Question: I have a VBScript that errors when I try to get Excel's status bar string. See comments in code below. I tried putting objExcel.DisplayStatusBar = True in above the erroneous line, but then that line errors. That tells me something about objExcel is going wrong(?). If I put in a msgbox just prior to the erroneous line, it hangs the entire vbs (expected). This vbs runs in the morning so when I see the msgbox popup and click OK all systems have already completed except the vbs that is hanging because of the msgbox. I click OK on the msgbox and I get no error. The reason I am waiting with a timed loop is because macro CreateModel has some Application.OnTime calls in it back to CreateModel, which is necessary for reasons that are beyond this question. The VBScript doesn't 'know' that I have OnTime calls so if I don't 'wait' it will proceed with the rest of the vbs code and mess things up for other reasons. So I have to wait and I use the statusbar to know when all is finished. I can't do a purely timed wait because the processing time of CreateModel and its associated OnTime calls varies quite a bit.
It is a little confusing. Looking for debug suggestions and/or solutions if you have any.
EDIT: if someone knows how to create the error "call rejected by callee" for line sStatus = objExcel.StatusBar, that would help me debug this.
EDIT2: Here is a picture of the error. The script is a .vbs file. I had to grey out the path for my clients protection:

VBScript:
'''
Dim objExcel, wMn, r, wT
Set objExcel = CreateObject("Excel.Application")
Set wMn = objExcel.Workbooks.Open("Z:\path\Model_*.xlsm")
objExcel.Application.Visible = True
objExcel.Run "'Z:\path" & wMn.Name & "'!CreateModel"
'wait until model is finished
'have to do this because Application.OnTime is called in CreateModel and vbs doesn't wait
Dim sStatus
Dim dteWait
Do
dteWait = DateAdd("s", 600, Now()) '60 = 60 secs, 600 = 10 mins
Do Until (Now() > dteWait)
Loop
'objExcel.DisplayStatusBar = True '<-- if I include this line I get the same error, but for this line
'msgbox objExcel.StatusBar '<-- when I include this line no error occurs, see notes at top
sStatus = objExcel.StatusBar '<-- main error/issue
Loop While not sStatus = "Model Finished"
'more code below, but omitted for clarity
'''
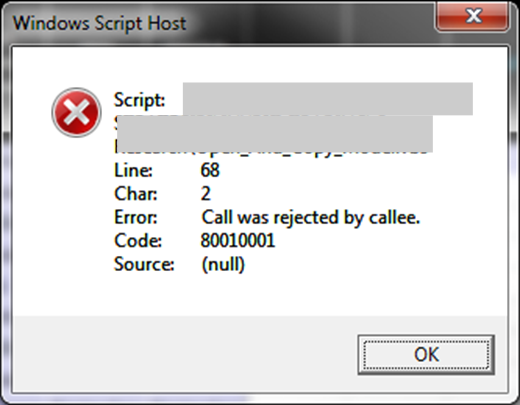
Answer: I would designate a cell, give it a named range value ("macroDoneCheck", for example), and have the macro load a "done" value that you can check for in your VBS. The loop for waiting/checking this cell value in your VBS is something like:
'''
Do
WScript.Sleep(30000) 'wait 30 seconds
isDone = objExcel.Range("macroDoneCheck")
Loop While not isDone = "Complete"
'''
Or something like that. You may need to specify the sheet as well, like:
'''
isDone = objExcel.Sheets("Sheet1").Range("macroDoneCheck")
'''